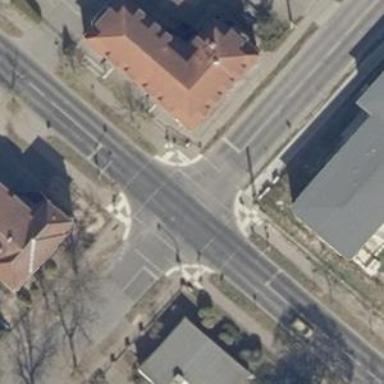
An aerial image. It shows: Footway with traffic signals at crossing.